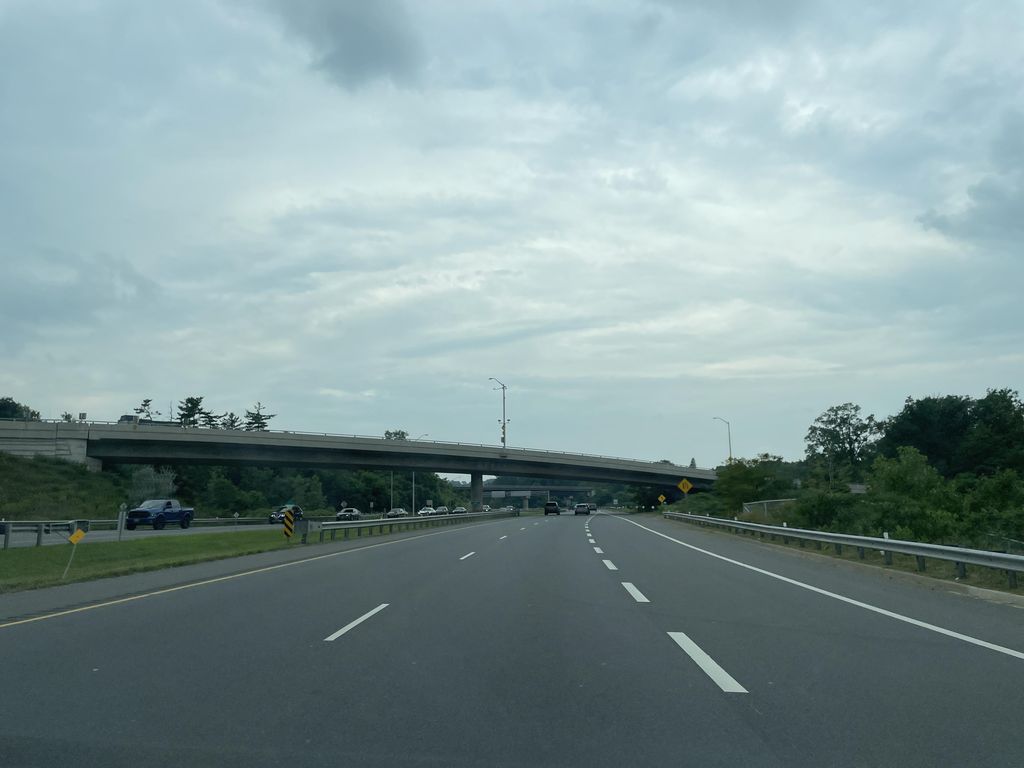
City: hamilton